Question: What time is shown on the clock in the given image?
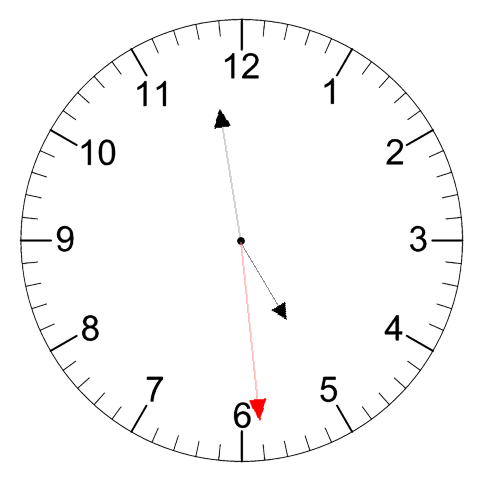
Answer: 04:58:29